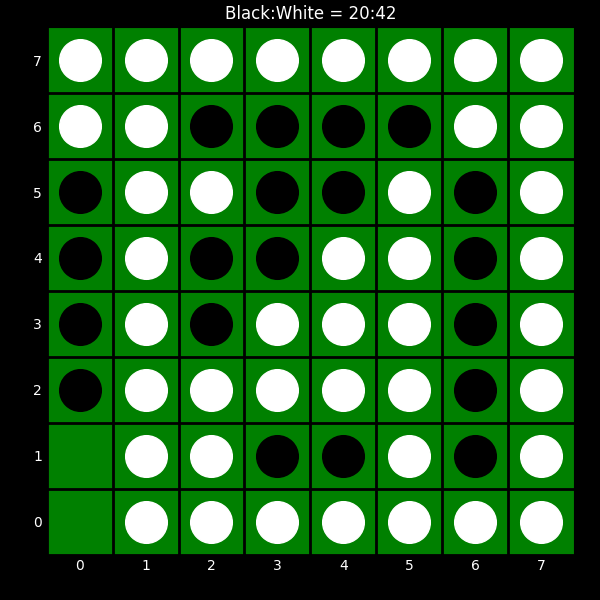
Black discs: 20
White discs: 42